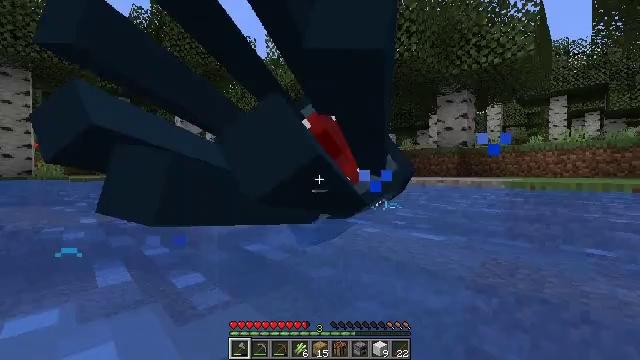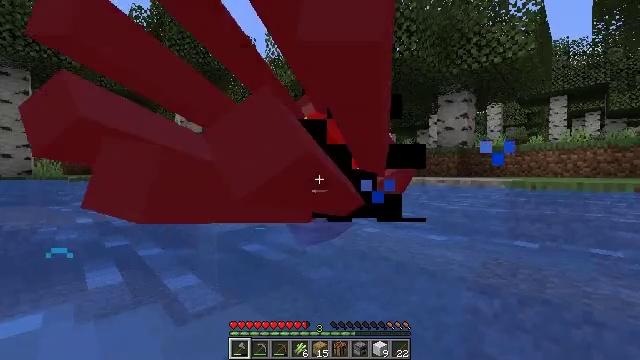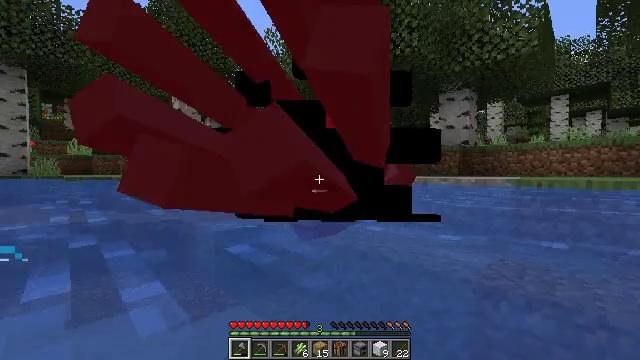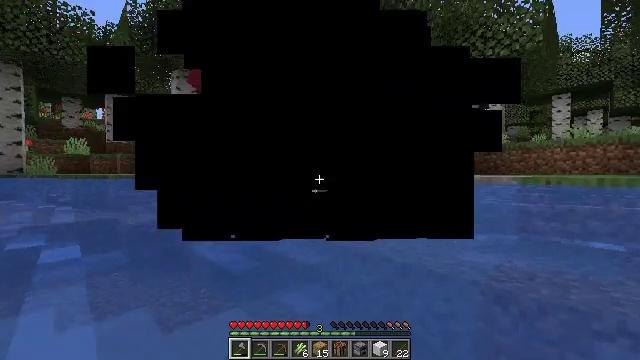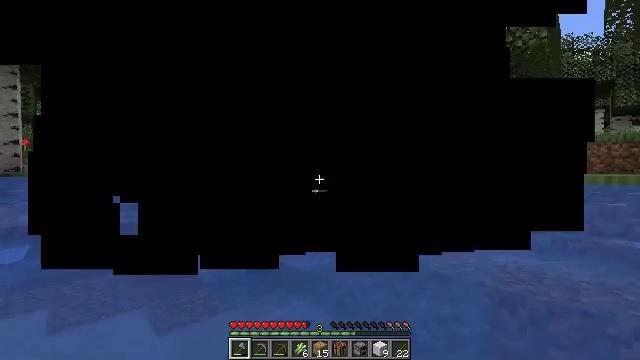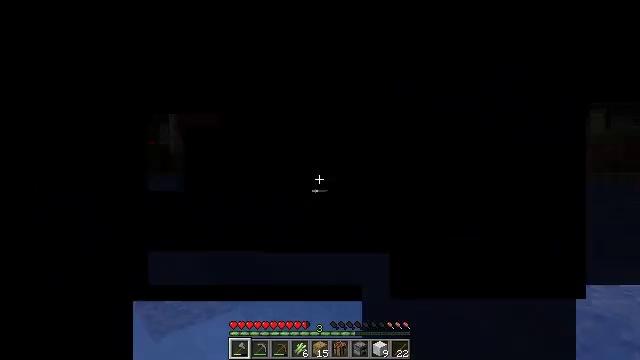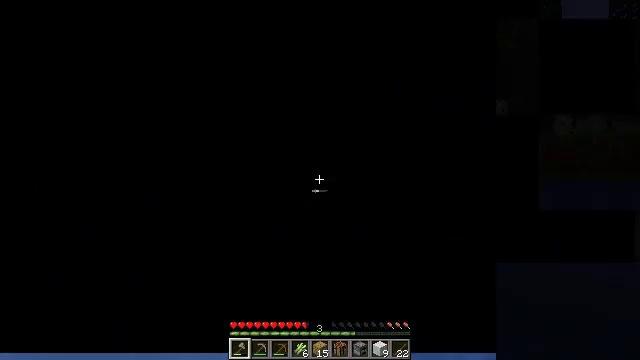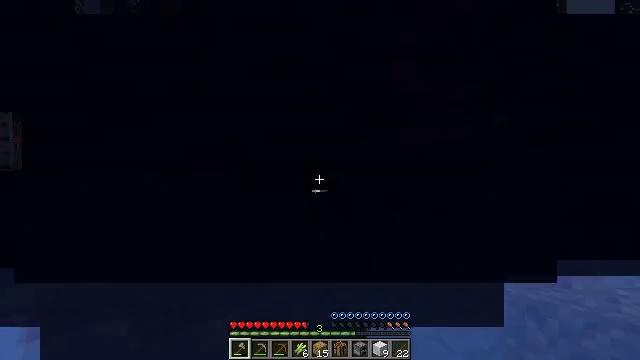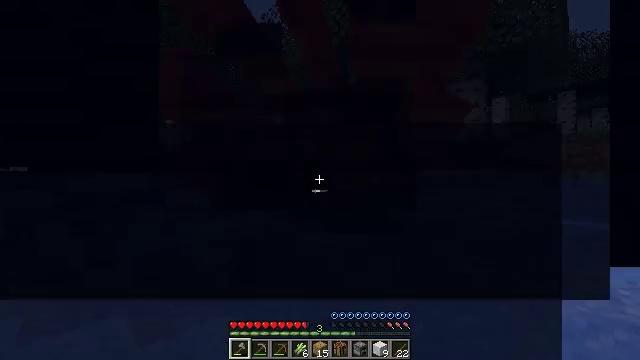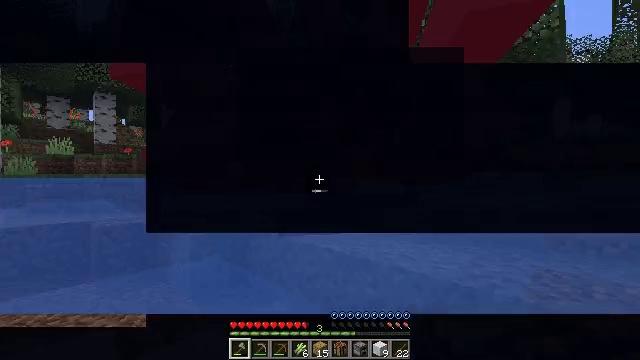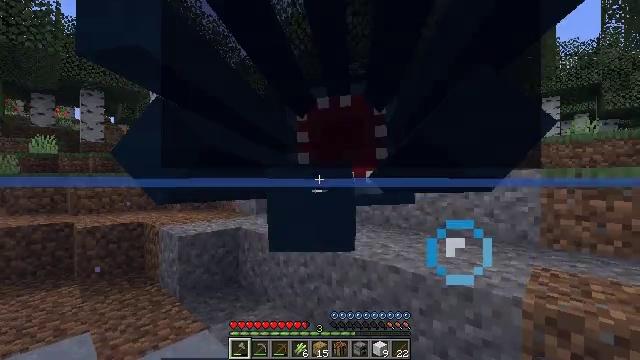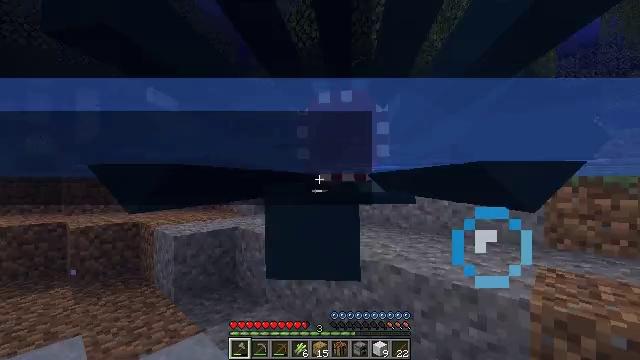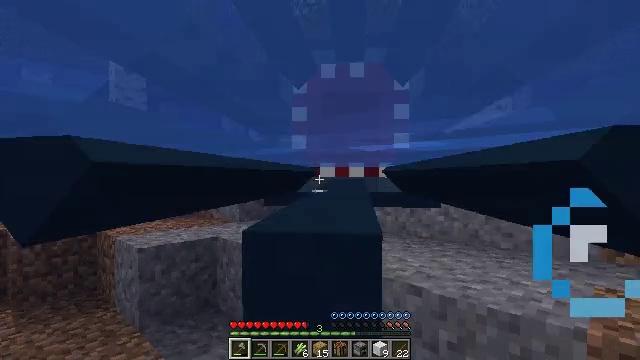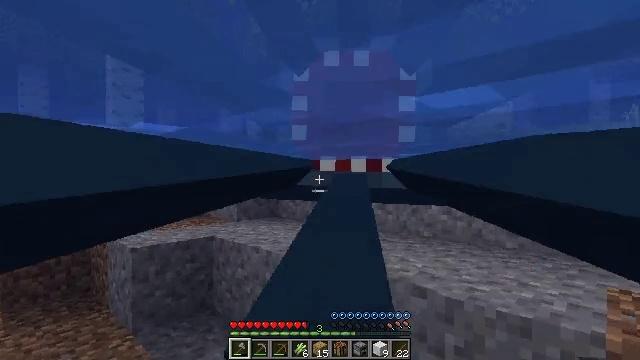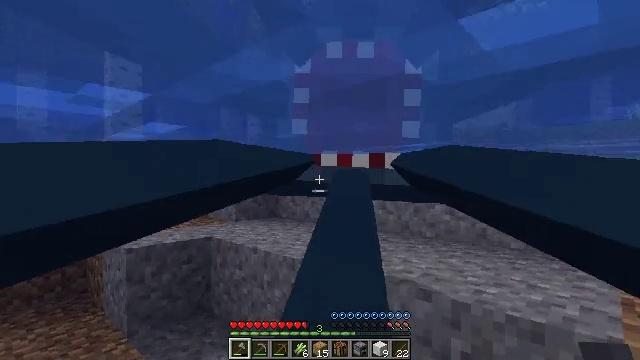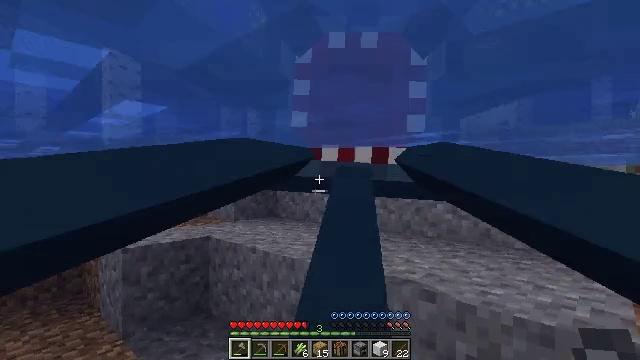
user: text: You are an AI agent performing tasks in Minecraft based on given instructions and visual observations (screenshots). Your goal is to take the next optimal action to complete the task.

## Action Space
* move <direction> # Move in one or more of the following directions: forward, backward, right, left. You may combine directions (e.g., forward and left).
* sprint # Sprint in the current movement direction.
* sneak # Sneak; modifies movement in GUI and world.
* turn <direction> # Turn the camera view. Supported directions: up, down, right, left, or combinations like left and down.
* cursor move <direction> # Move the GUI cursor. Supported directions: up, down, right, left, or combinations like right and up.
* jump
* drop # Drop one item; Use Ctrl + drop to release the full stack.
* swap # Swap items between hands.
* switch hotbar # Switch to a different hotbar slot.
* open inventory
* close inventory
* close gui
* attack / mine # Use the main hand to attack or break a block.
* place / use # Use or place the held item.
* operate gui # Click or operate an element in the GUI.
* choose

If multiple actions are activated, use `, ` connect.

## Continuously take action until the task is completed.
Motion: motion action
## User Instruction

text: Hunt a squid.
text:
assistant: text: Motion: move forward
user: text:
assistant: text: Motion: move forward
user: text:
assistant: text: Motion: move forward
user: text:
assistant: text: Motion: move forward
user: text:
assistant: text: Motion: move forward
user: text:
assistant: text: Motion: move forward
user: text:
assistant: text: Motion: move forward
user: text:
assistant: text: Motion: move forward
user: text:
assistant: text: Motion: move forward, turn up
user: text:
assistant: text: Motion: move forward, turn right
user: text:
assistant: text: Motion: move forward
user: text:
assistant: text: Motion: move forward
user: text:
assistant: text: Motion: move forward
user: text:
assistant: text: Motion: move forward
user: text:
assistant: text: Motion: move forward
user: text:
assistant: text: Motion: move forward
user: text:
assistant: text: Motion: move forward
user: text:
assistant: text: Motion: move forward
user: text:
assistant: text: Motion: move forward
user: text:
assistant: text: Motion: move forward
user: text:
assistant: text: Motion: move forward, turn right and up
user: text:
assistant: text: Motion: move forward, turn right and up, attack / mine
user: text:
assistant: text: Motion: move forward, attack / mine
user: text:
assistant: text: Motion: move forward, attack / mine
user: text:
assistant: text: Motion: move forward, turn right and up
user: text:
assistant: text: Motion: move forward, turn right and up
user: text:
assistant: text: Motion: no_op